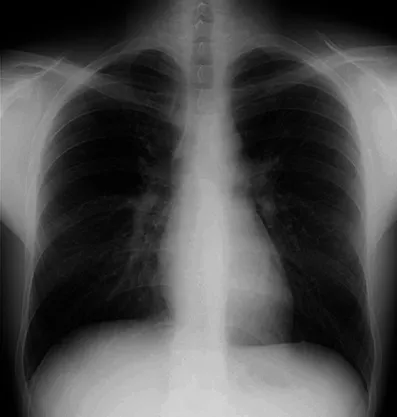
Chest X-ray at day 5.
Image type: radiology (x_ray)